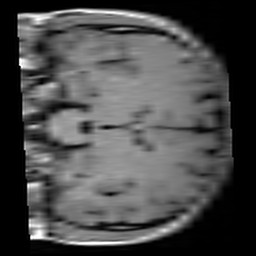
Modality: T1w
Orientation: coronal
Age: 22
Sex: male
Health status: healthy
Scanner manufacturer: siemens
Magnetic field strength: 3 T
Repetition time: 4.1 s
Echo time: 0.0085 s